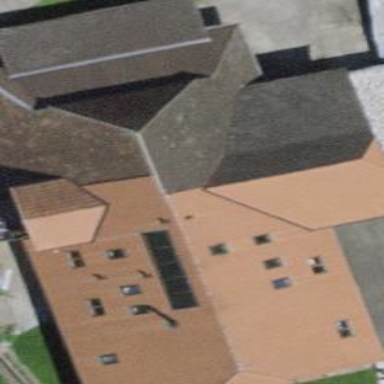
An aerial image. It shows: Farm building.